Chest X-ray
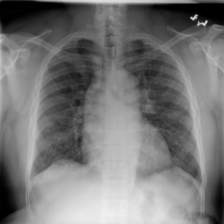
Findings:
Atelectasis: negative
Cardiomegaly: positive
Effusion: negative
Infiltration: negative
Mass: negative
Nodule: negative
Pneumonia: negative
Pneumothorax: negative
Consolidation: negative
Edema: negative
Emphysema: negative
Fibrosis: negative
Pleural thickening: negative
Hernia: negative